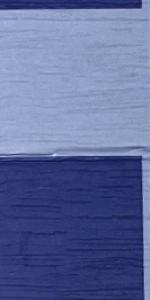
Label: Empty